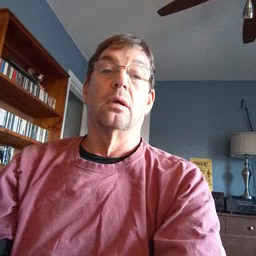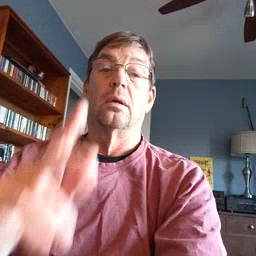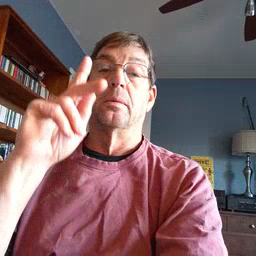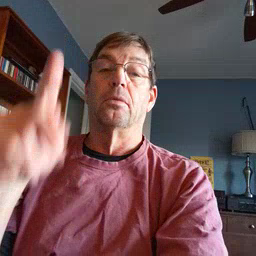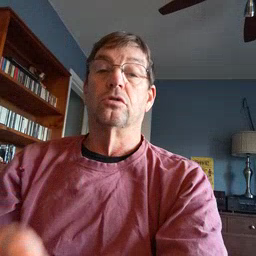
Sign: person